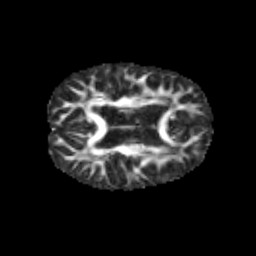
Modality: FA
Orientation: axial
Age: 10
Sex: male
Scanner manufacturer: siemens
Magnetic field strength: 3 T
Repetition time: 3.8 s
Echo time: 0.07 s